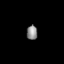
Tissue: lung
Cell type: Endothelial cells
Senescence score: 0.5736
Nuclear area (px): 153
Mean DAPI intensity: 138.039